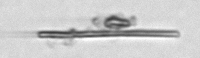
Label: fiber_TAG_external_detritus